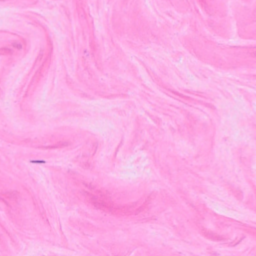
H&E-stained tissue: Breast